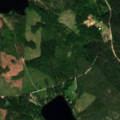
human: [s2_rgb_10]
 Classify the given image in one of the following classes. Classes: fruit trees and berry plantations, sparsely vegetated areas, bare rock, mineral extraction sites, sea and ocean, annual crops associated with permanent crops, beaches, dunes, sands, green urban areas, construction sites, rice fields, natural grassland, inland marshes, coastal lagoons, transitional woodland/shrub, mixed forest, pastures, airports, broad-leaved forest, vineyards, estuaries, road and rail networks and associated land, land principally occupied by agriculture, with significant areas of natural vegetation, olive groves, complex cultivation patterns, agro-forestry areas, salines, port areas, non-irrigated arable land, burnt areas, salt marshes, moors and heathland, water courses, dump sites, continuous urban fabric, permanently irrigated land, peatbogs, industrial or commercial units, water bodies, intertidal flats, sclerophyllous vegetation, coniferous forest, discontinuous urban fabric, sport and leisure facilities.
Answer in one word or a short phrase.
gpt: coniferous forest, mixed forest, transitional woodland/shrub, water bodies